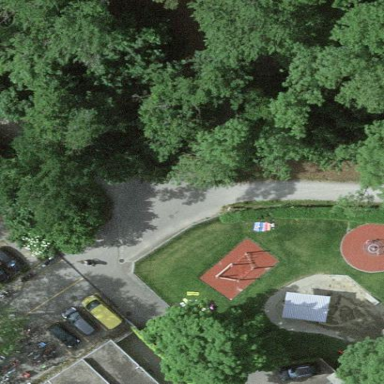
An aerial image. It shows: Playground area for leisure activities on the land.